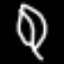
Label: leaf